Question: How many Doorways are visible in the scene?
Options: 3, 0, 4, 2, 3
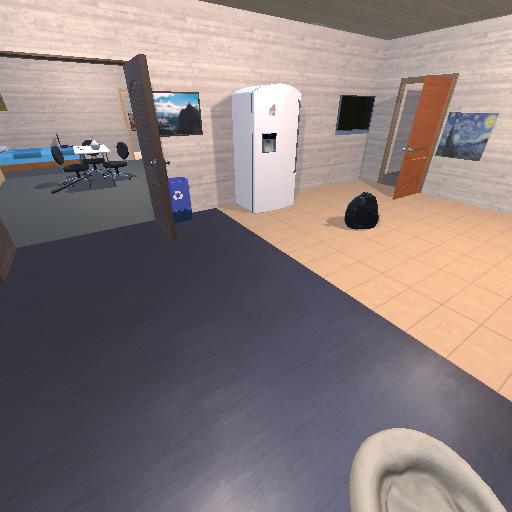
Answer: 3